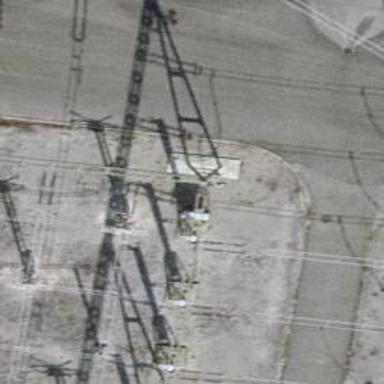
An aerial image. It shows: Insulator used in power equipment.